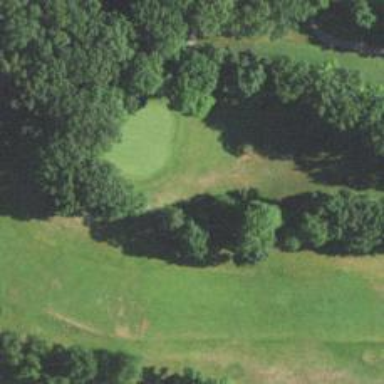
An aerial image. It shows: View of golf hole.